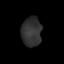
Tissue: skin
Cell type: Epithelial cells
Senescence score: 0.136
Nuclear area (px): 574
Mean DAPI intensity: 49.444